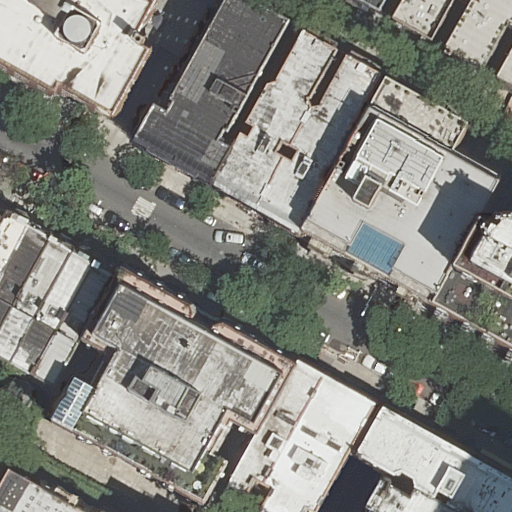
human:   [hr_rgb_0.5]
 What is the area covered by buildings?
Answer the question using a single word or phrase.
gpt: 5865m2

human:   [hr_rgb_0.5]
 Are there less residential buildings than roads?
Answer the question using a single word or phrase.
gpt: no

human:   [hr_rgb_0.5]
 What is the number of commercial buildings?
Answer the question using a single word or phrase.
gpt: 0

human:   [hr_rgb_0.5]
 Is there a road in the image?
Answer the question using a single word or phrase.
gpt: yes

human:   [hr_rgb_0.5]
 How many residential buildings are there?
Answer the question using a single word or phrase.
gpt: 22

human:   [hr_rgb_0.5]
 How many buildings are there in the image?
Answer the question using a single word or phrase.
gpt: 22

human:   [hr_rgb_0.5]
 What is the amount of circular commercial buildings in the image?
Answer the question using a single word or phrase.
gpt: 0

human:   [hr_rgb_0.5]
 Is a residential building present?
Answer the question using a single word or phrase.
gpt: yes

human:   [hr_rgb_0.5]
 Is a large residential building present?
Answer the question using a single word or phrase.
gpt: yes

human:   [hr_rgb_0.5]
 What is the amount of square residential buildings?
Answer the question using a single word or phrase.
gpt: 0

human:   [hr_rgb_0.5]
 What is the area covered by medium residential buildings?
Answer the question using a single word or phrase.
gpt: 2248m2

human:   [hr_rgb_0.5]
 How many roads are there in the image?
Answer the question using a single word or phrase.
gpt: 1

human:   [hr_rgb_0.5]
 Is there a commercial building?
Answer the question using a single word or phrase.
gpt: no

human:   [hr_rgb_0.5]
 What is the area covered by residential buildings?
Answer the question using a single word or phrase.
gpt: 5865m2

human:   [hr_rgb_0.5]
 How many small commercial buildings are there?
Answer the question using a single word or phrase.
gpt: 0

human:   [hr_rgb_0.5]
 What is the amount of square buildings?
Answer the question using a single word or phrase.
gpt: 0

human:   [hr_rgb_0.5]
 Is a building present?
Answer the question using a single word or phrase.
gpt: yes

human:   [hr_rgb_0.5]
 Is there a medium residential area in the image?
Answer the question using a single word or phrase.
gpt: no

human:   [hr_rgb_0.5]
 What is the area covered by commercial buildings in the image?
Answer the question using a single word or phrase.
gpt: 0m2

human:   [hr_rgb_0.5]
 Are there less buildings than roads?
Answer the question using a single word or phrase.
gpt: no

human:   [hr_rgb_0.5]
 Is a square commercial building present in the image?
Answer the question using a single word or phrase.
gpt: no

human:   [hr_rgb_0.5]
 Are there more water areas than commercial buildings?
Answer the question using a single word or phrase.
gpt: no

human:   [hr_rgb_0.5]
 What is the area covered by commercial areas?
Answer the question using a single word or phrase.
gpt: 0m2

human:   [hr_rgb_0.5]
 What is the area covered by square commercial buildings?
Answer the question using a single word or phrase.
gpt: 0m2

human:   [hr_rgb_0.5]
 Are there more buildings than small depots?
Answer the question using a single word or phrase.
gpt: yes

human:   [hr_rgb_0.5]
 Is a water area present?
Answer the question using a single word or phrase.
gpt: no

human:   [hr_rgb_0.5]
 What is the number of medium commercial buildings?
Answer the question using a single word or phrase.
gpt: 0

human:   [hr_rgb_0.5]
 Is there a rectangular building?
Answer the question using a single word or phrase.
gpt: yes

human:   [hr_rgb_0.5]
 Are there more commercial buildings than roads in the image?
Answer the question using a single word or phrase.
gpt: no

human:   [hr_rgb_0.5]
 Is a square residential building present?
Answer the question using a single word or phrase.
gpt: no

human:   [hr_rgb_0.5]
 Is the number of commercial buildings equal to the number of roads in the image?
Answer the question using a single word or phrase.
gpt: no

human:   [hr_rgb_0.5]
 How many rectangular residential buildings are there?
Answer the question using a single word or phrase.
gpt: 9

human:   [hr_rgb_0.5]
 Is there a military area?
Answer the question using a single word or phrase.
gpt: no

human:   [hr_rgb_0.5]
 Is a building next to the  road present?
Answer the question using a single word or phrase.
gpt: yes

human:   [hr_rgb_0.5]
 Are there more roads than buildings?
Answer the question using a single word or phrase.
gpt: no

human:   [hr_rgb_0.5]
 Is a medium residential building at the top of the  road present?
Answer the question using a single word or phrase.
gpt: yes

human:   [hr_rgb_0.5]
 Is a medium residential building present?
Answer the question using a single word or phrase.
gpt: yes

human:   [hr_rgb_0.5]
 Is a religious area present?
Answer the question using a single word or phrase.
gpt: no

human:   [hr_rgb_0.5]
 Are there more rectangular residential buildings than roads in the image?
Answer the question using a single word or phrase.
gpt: yes

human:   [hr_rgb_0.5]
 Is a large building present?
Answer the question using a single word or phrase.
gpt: yes

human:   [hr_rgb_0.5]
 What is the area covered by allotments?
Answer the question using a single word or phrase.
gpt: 0m2

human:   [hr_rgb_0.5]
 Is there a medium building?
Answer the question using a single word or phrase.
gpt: yes

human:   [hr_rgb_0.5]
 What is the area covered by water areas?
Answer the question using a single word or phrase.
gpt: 0m2

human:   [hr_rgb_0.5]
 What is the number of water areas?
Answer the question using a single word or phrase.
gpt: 0

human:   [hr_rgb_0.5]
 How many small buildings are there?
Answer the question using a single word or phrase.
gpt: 8

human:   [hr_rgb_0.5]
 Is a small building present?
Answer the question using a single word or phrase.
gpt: yes

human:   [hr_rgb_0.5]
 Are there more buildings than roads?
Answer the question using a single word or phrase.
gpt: yes

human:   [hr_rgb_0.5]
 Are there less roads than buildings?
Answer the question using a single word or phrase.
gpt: yes

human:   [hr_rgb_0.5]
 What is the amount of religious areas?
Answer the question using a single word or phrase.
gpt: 0

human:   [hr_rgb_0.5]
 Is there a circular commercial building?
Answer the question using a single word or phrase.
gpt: no

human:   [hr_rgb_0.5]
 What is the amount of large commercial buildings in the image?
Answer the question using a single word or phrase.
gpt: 0

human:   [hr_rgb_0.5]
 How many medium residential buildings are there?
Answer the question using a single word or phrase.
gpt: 10

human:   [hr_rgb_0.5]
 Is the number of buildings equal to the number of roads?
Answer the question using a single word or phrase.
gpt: no

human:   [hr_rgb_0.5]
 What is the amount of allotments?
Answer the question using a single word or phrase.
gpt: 0

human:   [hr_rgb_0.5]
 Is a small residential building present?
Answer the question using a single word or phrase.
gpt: yes

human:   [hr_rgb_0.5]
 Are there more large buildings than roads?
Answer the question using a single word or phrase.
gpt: yes

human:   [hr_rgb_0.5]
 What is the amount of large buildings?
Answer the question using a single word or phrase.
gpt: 4

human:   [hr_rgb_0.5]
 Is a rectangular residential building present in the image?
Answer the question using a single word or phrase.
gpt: yes

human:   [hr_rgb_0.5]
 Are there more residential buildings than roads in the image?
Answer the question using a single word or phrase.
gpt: yes

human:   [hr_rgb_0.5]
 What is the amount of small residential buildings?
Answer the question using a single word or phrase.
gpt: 8

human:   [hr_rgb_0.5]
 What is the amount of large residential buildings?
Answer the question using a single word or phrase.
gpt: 4

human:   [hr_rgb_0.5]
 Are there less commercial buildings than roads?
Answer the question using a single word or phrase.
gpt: yes

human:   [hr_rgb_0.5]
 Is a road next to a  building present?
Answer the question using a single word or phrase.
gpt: yes

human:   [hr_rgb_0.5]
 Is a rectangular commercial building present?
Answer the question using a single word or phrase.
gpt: no